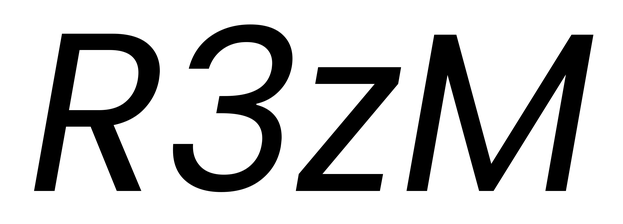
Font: Poppins-Italic